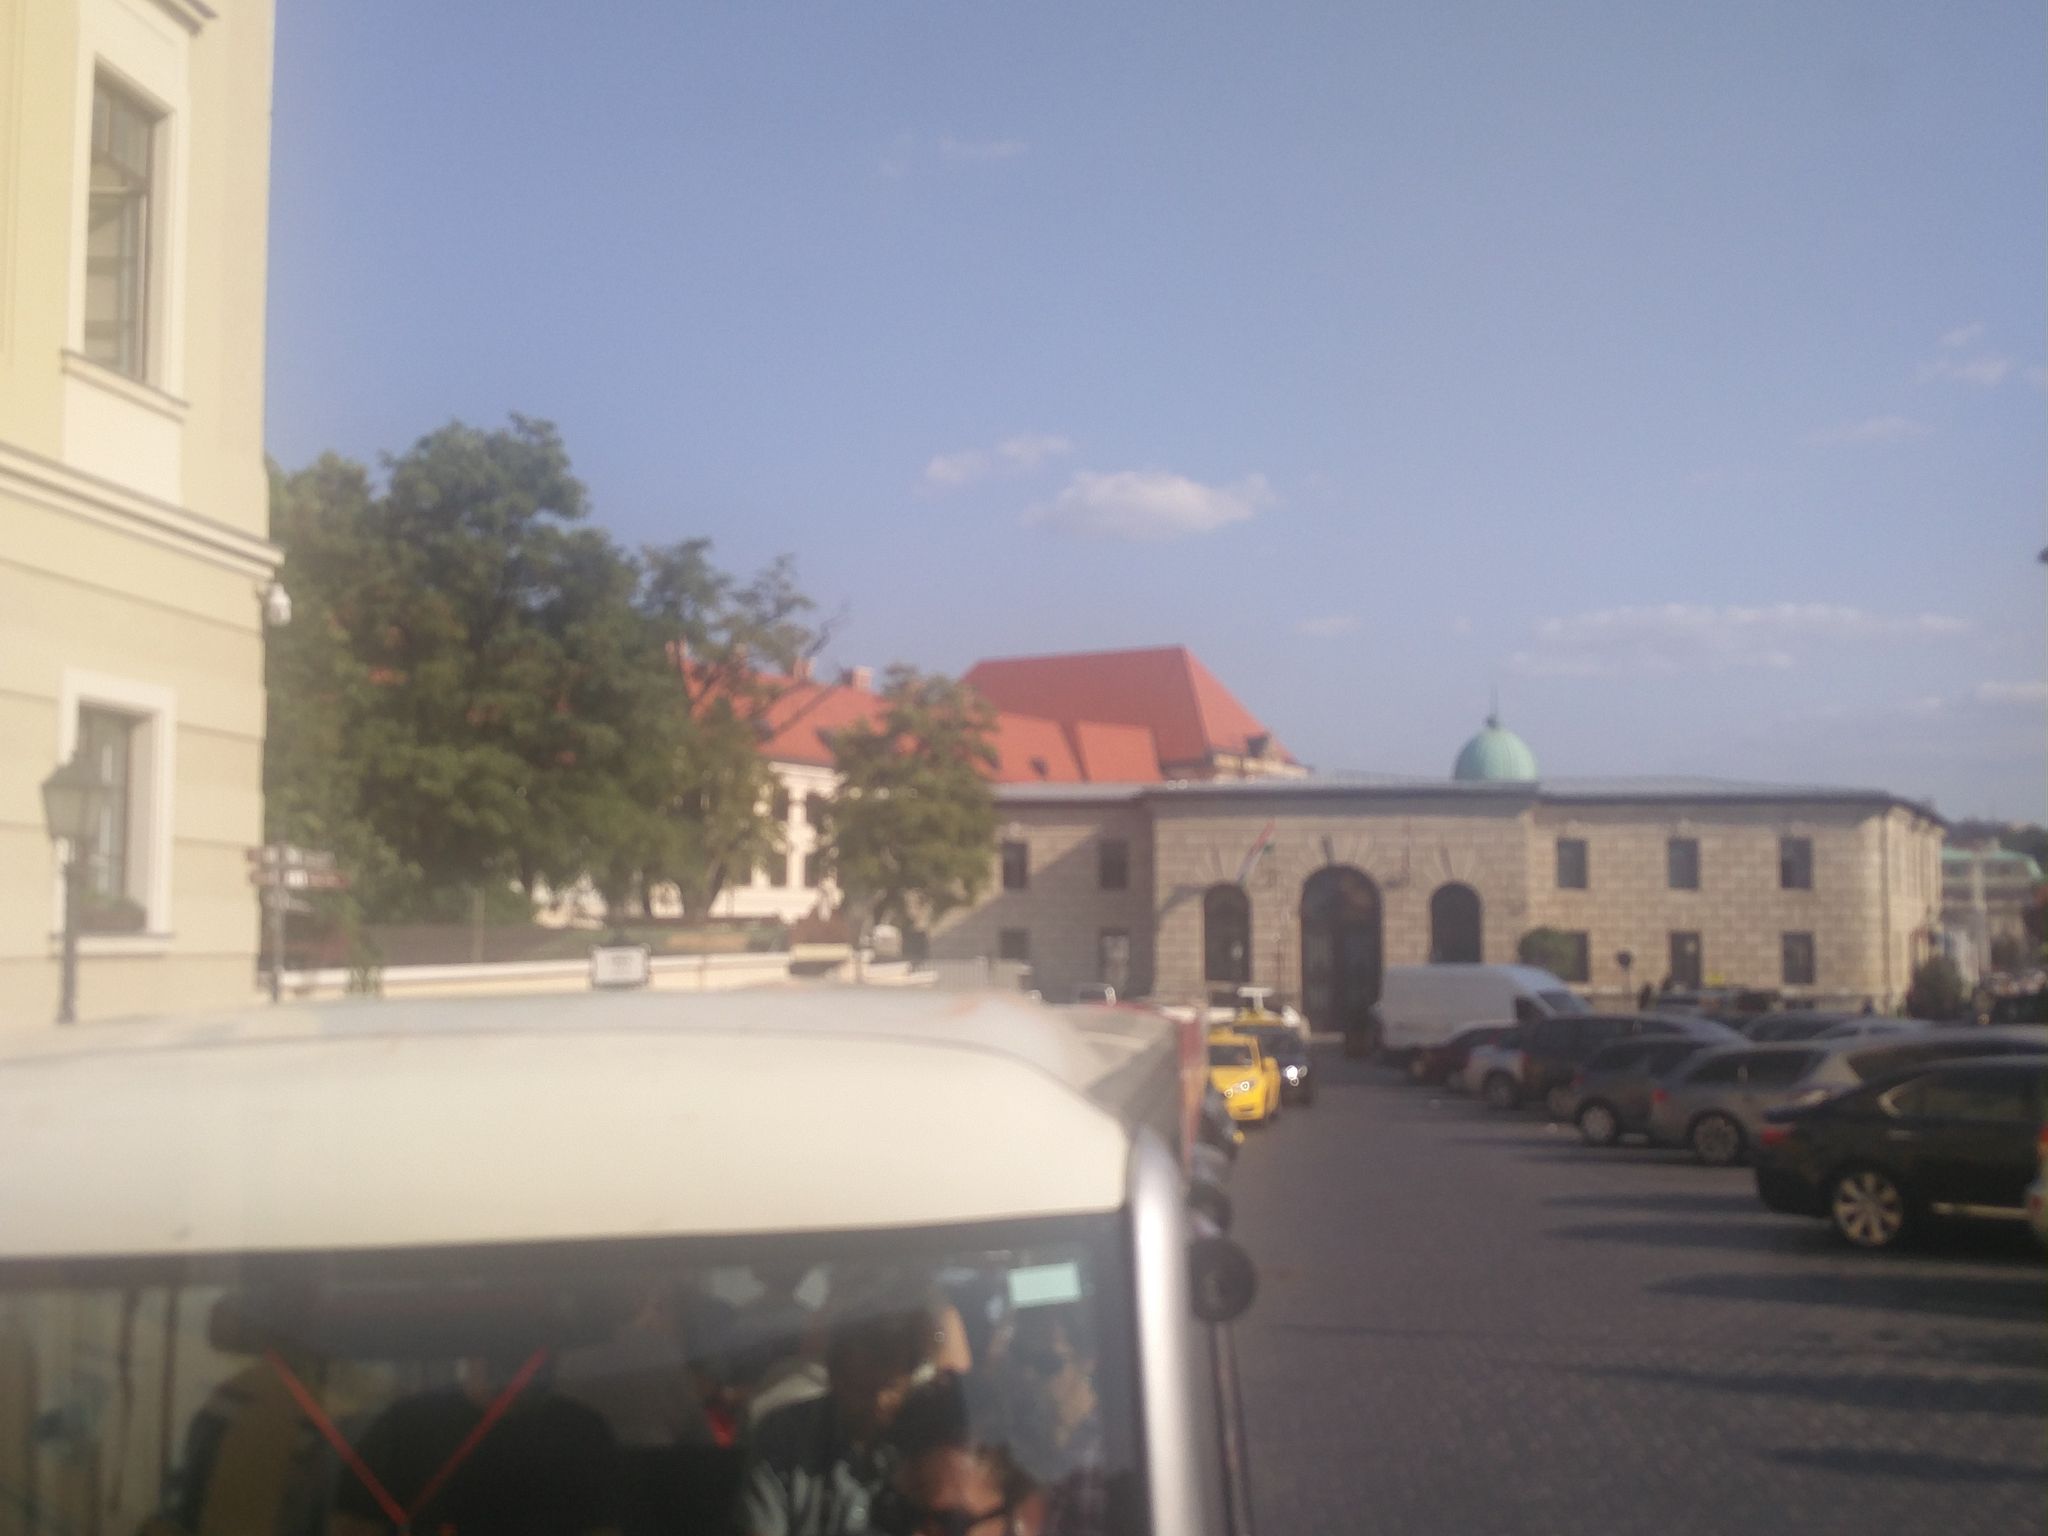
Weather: clear
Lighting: day
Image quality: good
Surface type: walking surface
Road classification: residential
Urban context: urban centre
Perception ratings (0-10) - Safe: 4.8, Lively: 9.48, Beautiful: 8.04, Boring: 4.19, Depressing: 2.01, Wealthy: 3.09